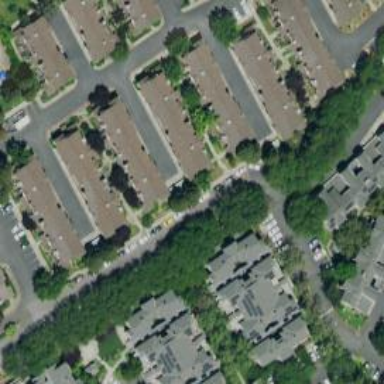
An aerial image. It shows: Alleyway designated as service road.